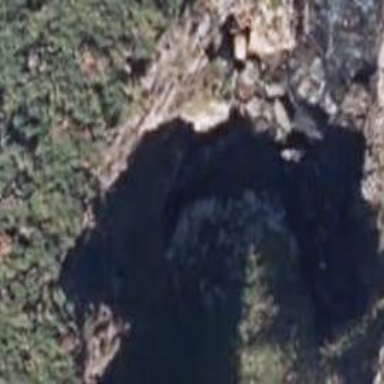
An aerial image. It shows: Natural cliff.